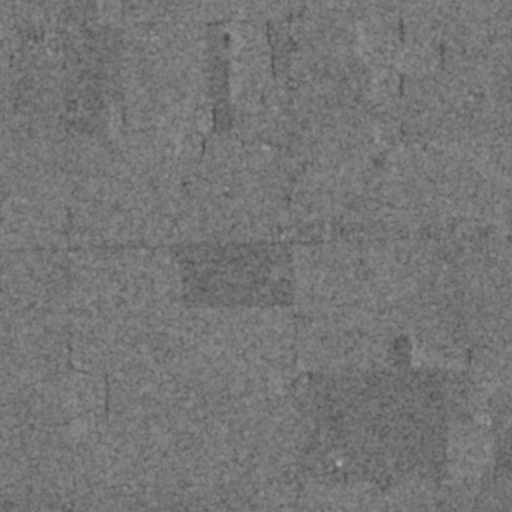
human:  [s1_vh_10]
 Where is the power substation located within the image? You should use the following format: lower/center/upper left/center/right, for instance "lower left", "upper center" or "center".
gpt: The power substation is located in the center right of the image.
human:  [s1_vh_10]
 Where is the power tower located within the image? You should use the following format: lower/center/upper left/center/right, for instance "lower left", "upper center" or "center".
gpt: The power tower is located in the center right of the image.
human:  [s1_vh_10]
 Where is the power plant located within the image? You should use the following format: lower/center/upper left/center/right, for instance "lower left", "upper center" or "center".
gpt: There is no power plant in the image.

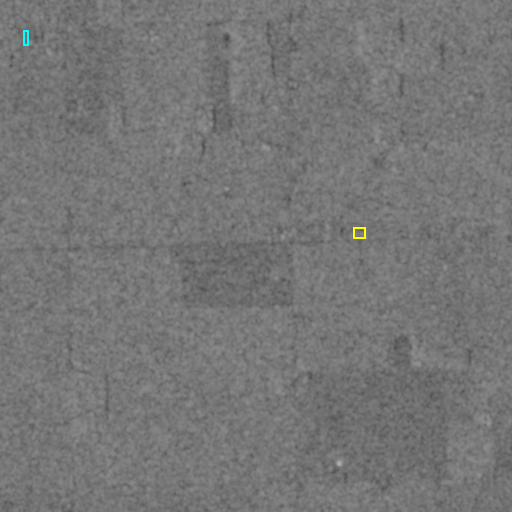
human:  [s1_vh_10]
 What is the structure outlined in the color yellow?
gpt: The structure outlined in yellow is a power substation.
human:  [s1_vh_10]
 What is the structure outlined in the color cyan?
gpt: The structure outlined in cyan is a building.
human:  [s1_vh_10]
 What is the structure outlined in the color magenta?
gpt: There is no magenta outline.